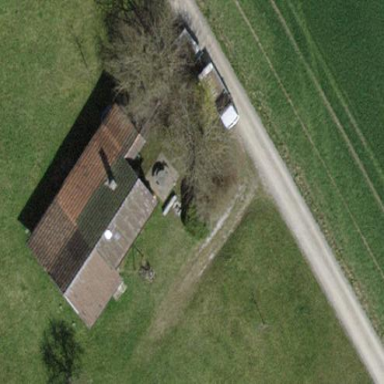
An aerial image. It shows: Farmyard area.